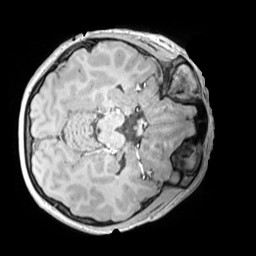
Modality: MP2RAGE
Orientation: axial
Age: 10
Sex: male
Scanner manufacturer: siemens
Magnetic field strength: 3 T
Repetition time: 4 s
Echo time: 0.00303 s